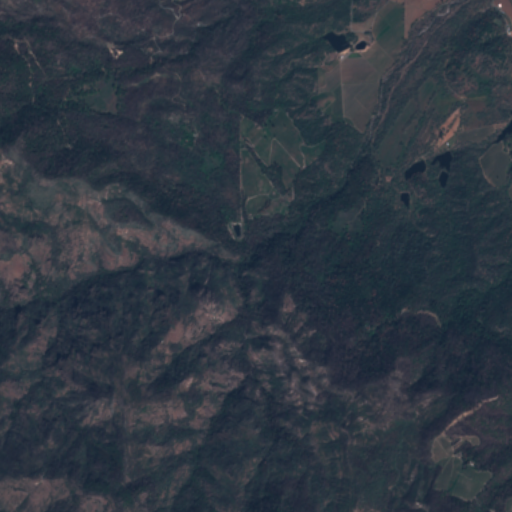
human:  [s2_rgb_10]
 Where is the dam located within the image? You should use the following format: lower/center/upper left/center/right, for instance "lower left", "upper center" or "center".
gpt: The dam is located in the upper right of the image.
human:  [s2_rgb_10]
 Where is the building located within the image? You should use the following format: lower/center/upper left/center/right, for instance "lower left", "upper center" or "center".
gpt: The building is located in the upper right of the image.
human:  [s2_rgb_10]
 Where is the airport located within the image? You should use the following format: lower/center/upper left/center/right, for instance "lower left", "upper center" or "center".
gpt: There is no airport in the image.